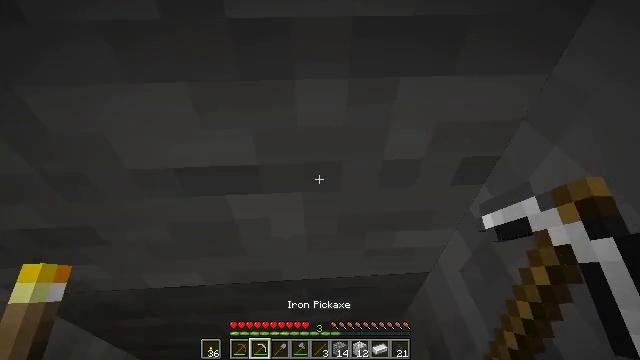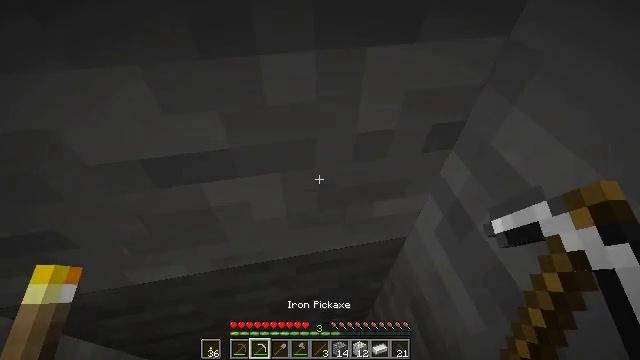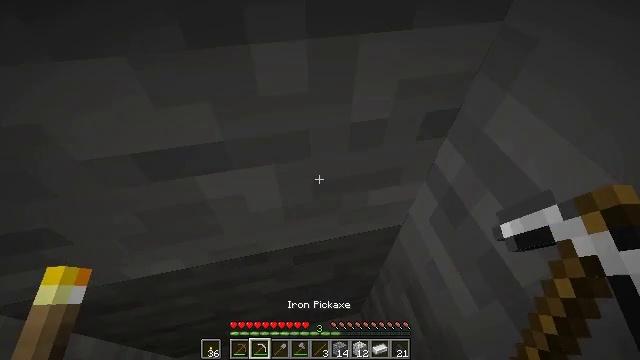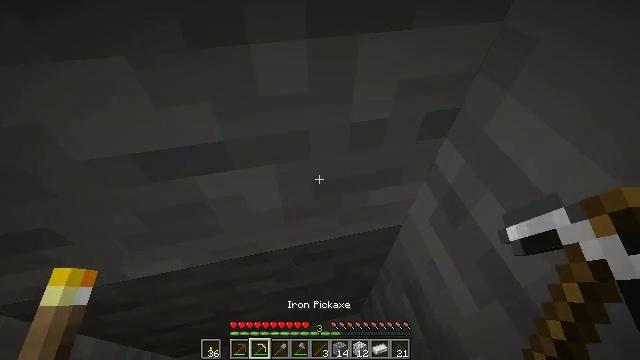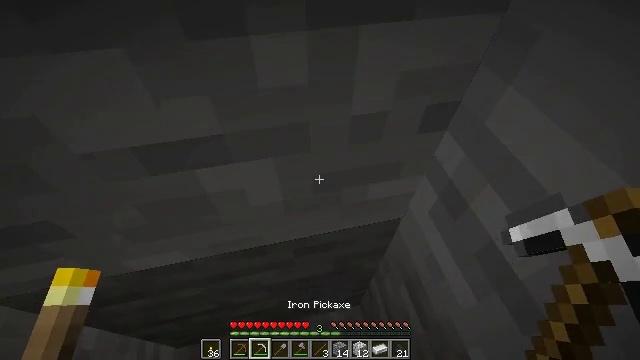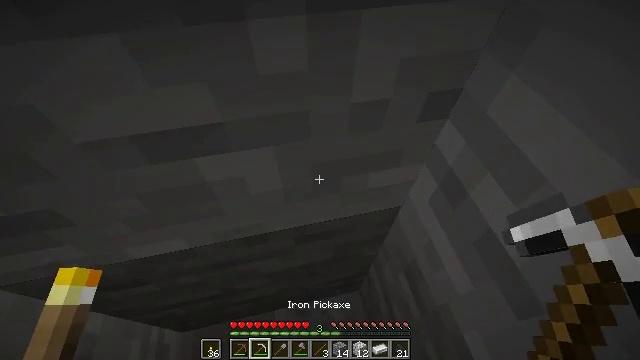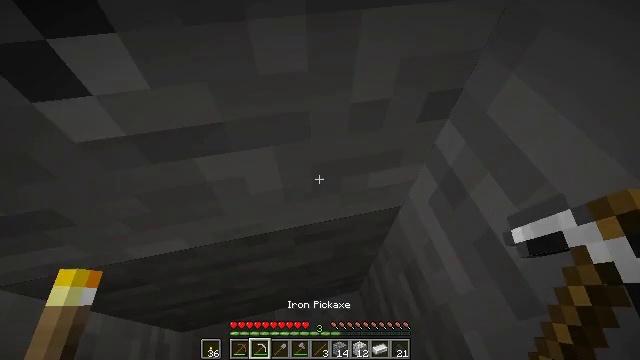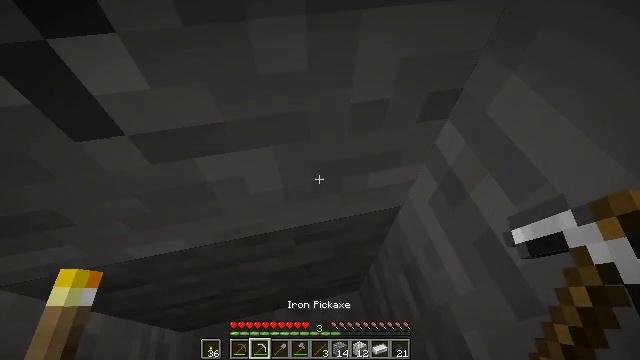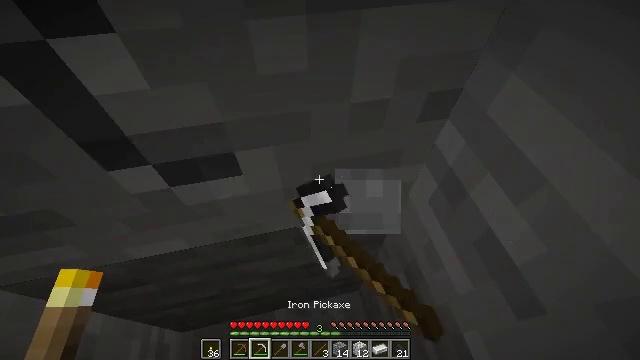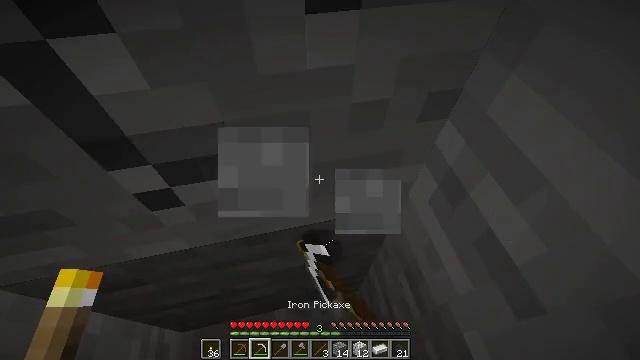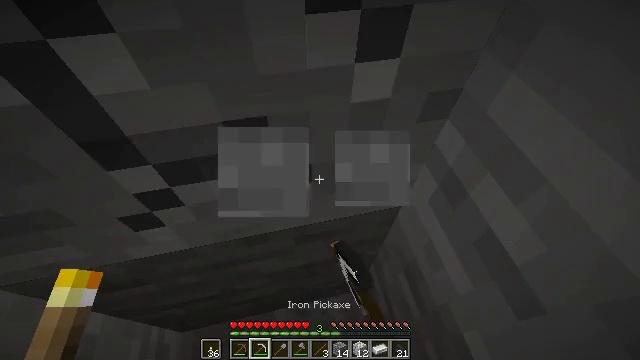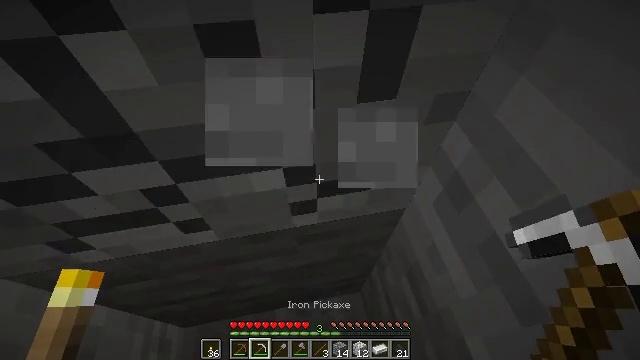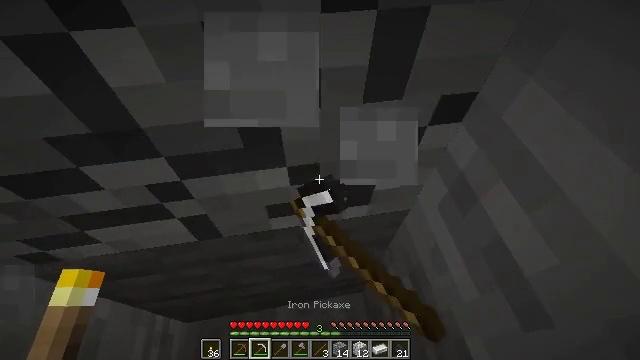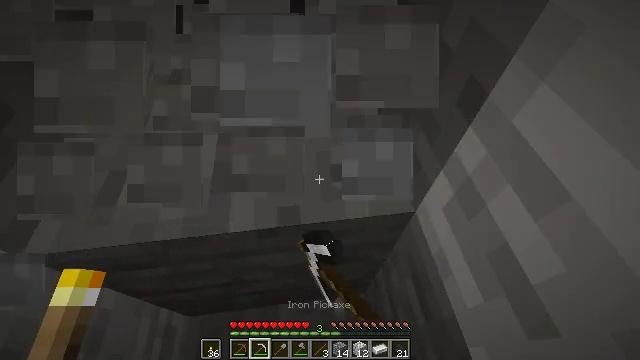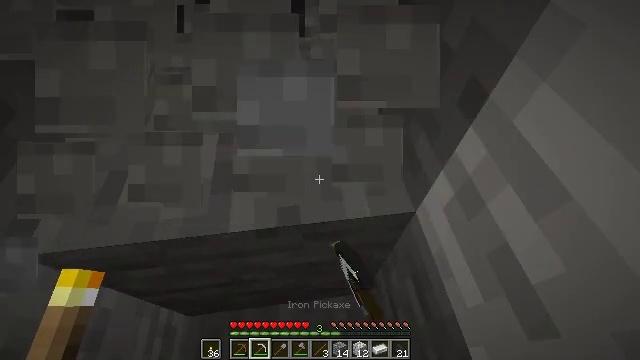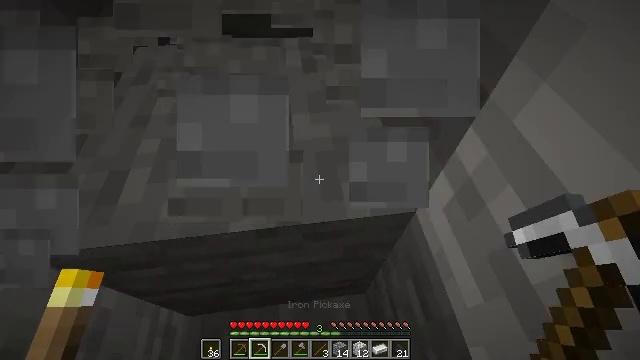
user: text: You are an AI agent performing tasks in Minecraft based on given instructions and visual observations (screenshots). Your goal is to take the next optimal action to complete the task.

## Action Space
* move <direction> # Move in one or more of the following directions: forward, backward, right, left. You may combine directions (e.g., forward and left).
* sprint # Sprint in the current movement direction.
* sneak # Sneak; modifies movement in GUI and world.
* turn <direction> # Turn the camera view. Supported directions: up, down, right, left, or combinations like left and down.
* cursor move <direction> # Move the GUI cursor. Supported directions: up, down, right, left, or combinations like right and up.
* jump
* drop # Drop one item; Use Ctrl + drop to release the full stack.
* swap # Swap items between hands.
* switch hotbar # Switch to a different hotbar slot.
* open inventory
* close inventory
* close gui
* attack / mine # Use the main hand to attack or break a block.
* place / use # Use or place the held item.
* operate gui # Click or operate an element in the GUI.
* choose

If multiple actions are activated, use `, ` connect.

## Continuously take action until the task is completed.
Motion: motion action
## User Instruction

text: Break the stone block.
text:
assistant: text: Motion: turn right and down
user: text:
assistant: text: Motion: turn right and down
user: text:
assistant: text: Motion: no_op
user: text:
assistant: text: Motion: turn down
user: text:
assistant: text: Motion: turn down
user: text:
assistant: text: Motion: attack / mine
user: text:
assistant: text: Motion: attack / mine
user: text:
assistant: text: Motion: attack / mine
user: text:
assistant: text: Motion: attack / mine
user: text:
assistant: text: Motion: attack / mine
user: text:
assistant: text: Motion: turn left, attack / mine
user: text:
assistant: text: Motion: turn left, attack / mine
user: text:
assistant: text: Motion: turn left, attack / mine
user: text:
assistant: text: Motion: attack / mine
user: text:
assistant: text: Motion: attack / mine
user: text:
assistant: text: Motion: attack / mine
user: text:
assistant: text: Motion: attack / mine
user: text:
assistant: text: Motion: attack / mine
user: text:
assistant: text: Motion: attack / mine
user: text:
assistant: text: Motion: attack / mine
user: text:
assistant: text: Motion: attack / mine
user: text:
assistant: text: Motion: attack / mine
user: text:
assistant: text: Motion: attack / mine
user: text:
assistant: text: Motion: attack / mine
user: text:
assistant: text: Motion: attack / mine
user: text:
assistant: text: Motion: attack / mine
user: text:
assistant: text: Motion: attack / mine
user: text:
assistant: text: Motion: attack / mine
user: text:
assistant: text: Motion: attack / mine
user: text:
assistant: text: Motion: attack / mine